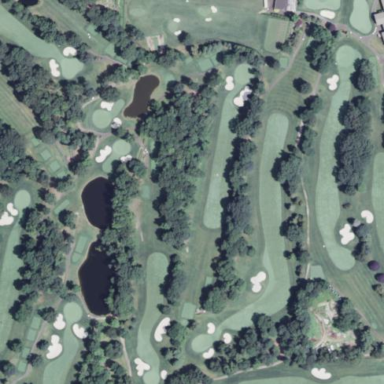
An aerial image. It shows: Golf course.